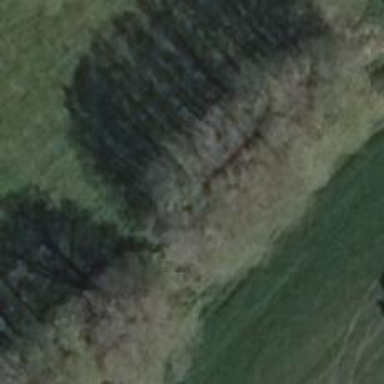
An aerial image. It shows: Row of deciduous broadleaved trees.